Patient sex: M
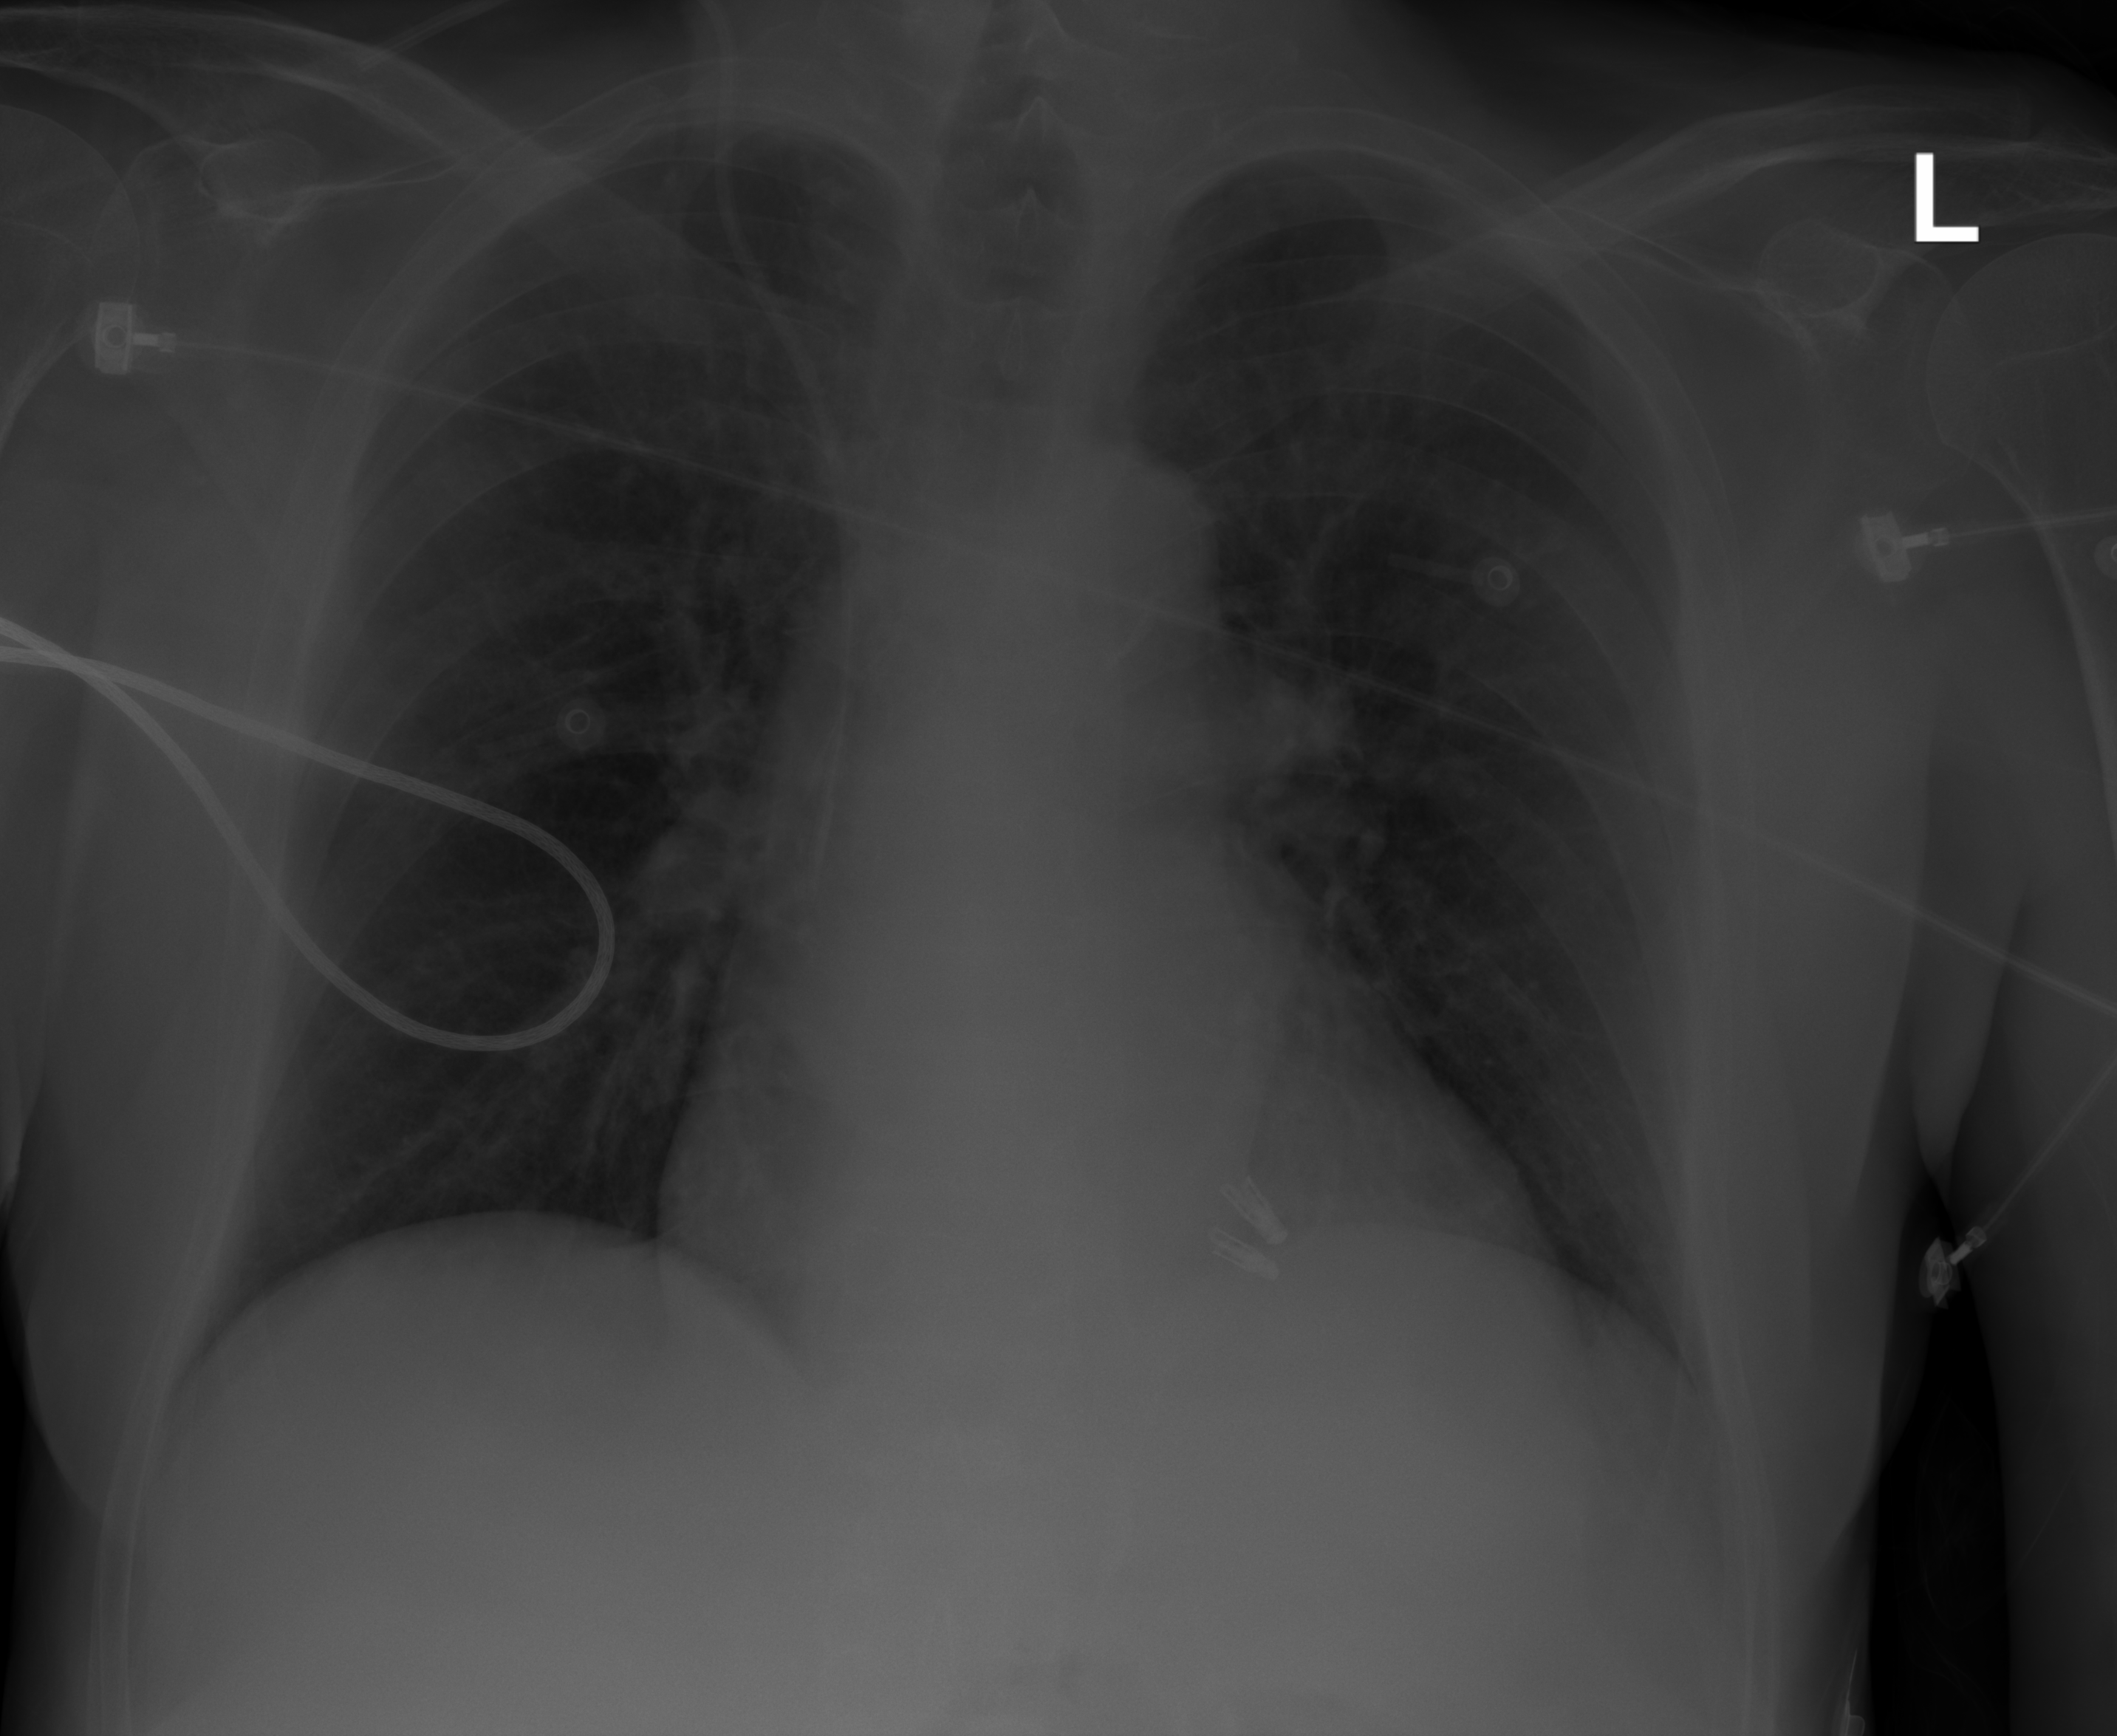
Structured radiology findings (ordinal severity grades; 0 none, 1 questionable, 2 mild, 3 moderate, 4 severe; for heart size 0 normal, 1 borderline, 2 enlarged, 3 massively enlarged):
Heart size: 1
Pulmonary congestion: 0
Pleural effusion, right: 0
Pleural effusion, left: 0
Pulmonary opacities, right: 0
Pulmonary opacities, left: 0
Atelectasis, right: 1
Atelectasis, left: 0